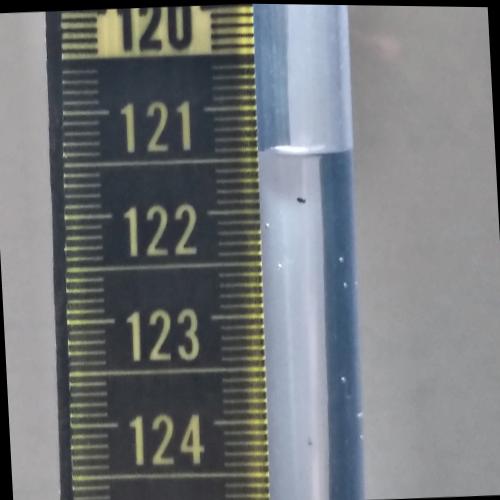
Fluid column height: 121.5 cm